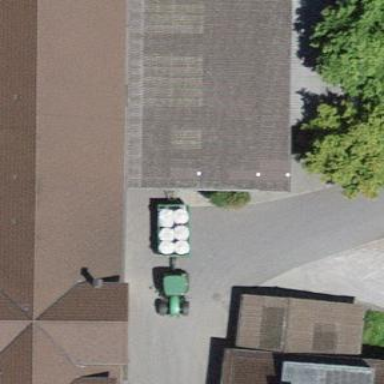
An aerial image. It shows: Farm building.